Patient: sex M, age 38
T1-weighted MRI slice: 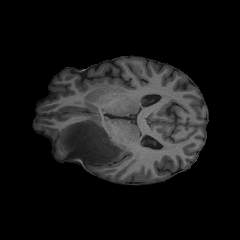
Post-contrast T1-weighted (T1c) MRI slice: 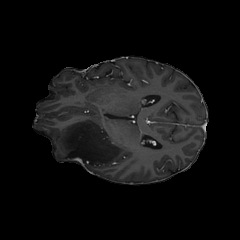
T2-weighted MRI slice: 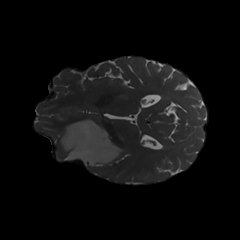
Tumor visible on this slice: yes
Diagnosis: Astrocytoma, IDH-mutant
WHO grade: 3